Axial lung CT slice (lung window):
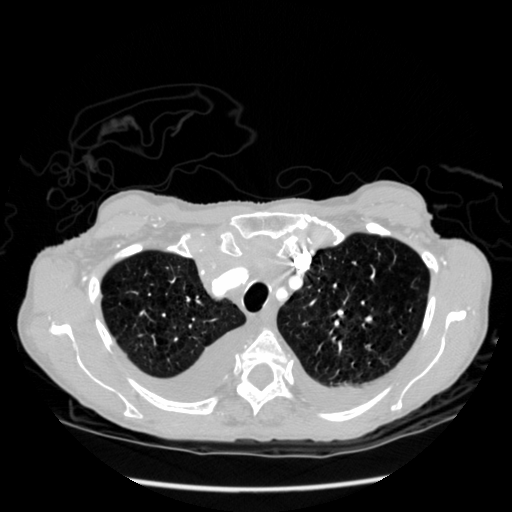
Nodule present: no